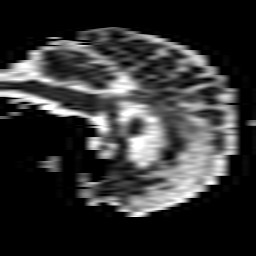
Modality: ADC
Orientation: sagittal
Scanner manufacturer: philips
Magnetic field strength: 1.5 T
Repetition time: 4.933 s
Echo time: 0.07843 s